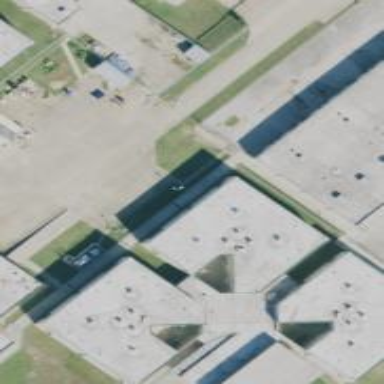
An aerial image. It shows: Flat-roofed prison building.